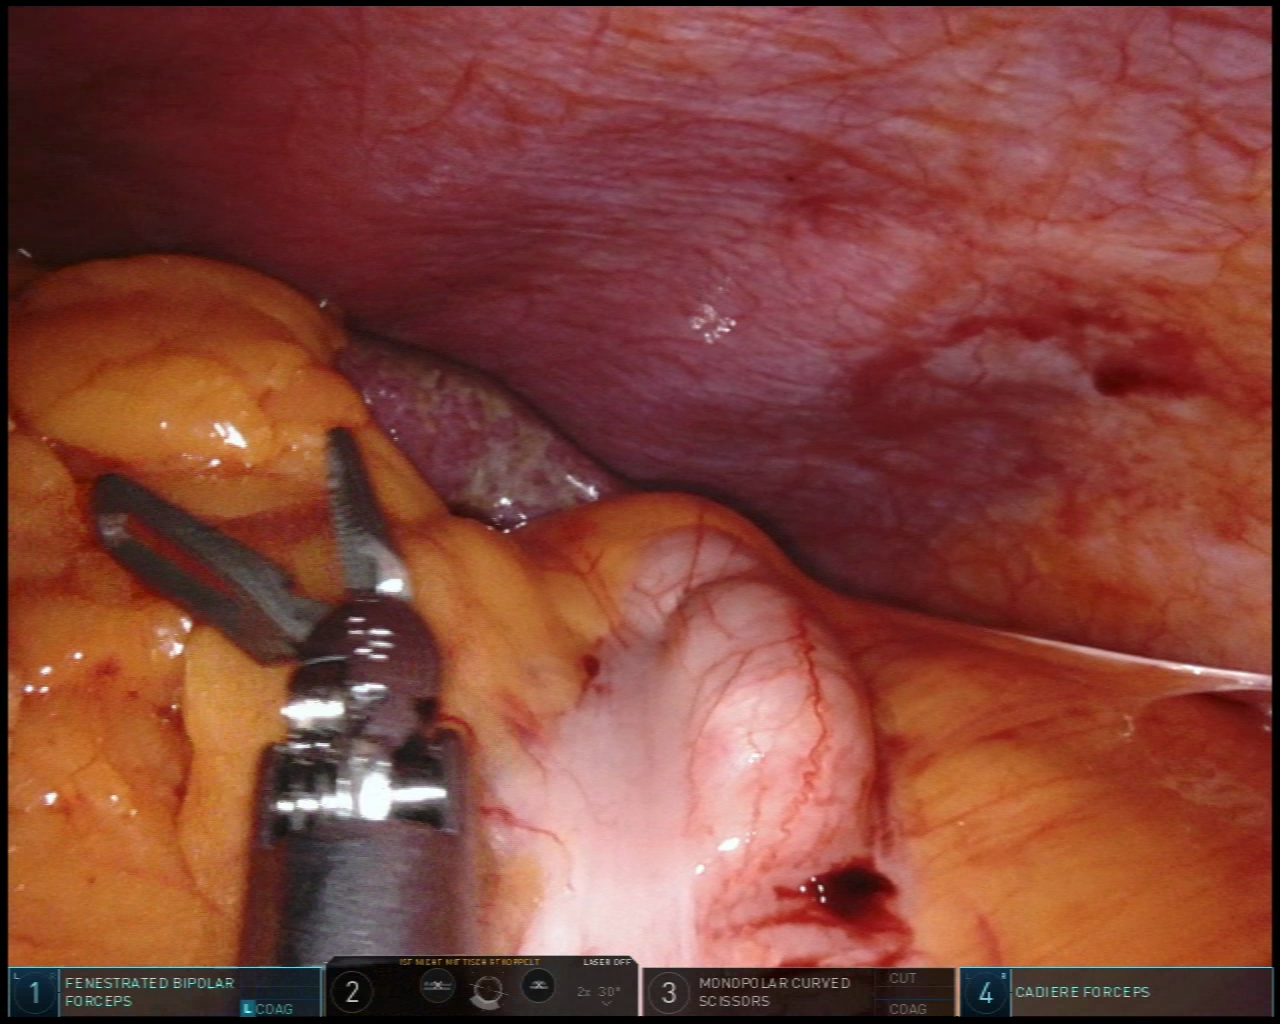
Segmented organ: colon
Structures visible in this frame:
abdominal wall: yes
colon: yes
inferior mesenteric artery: no
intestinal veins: no
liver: no
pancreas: no
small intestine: no
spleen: yes
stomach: no
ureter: no
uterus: no
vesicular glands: no